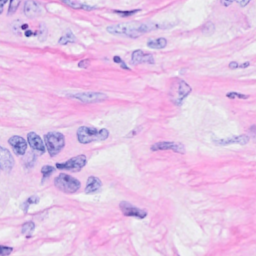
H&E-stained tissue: Breast